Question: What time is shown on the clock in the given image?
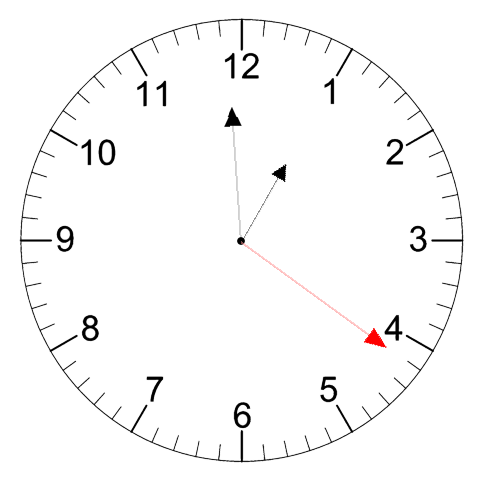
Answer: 12:59:21